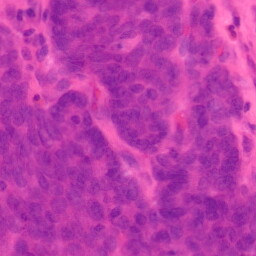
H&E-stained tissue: Colon